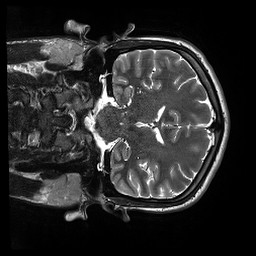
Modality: T2w
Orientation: coronal
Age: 27
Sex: male